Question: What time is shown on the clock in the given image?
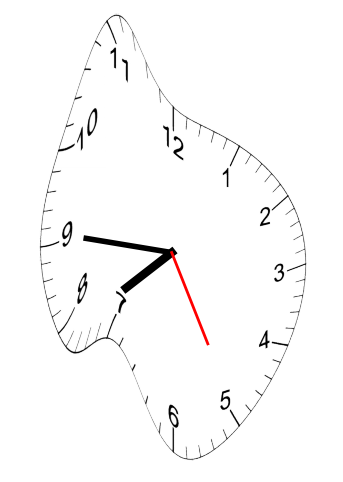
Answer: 07:45:25